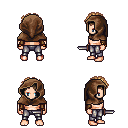
a pixel art fantasy rpg character, male body template, human, light skin, gold arm armor, metal pants, light blonde curly afro hairstyle, cloth hood, leather bracers, dagger, four views (front, back, left, right), 2x2 character sprite sheet, small pixel art, hard edges, no anti-aliasing